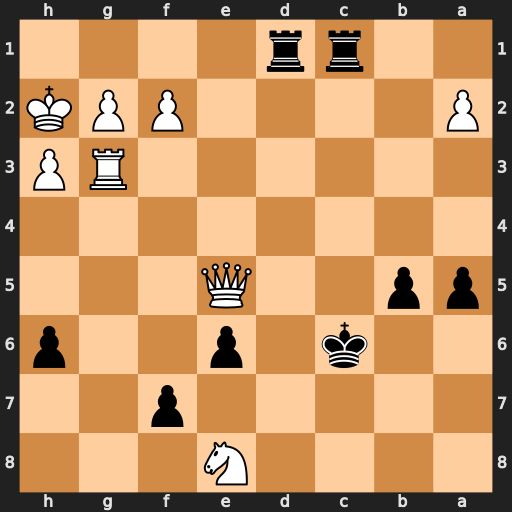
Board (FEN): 4N3/5p2/2k1p2p/pp2Q3/8/6RP/P4PPK/2rr4
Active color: b
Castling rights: -
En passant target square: -
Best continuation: Rh1#